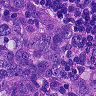
Metastatic tissue present: yes